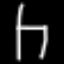
Label: chair